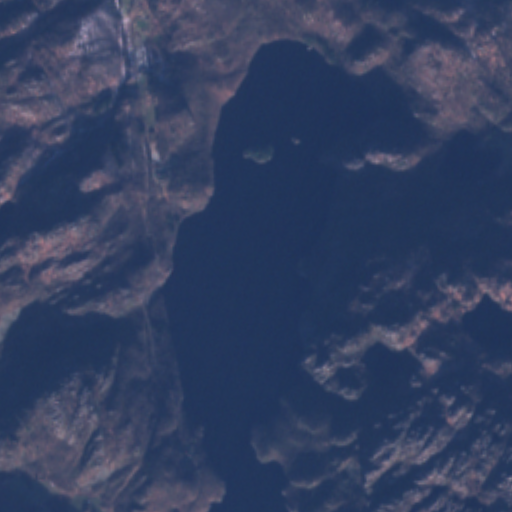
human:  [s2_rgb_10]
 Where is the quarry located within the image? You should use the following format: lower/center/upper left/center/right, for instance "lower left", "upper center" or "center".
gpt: The quarry is located in the lower left of the image.
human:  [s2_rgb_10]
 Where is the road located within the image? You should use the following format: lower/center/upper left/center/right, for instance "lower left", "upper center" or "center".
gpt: There is no road in the image.